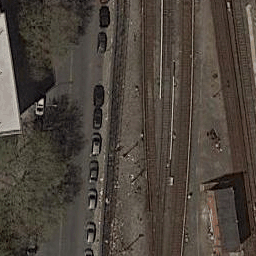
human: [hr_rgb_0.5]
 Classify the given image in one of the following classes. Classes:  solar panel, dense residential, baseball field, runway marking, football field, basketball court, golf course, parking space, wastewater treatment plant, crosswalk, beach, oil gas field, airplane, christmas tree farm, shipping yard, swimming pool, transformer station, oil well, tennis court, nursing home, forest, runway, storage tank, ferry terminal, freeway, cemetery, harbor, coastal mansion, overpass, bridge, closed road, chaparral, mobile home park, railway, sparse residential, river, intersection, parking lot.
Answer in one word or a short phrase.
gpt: railway